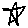
Label: star